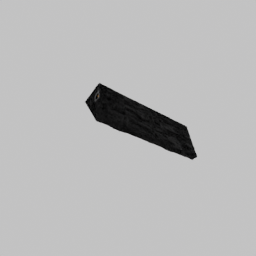
Label: electronics